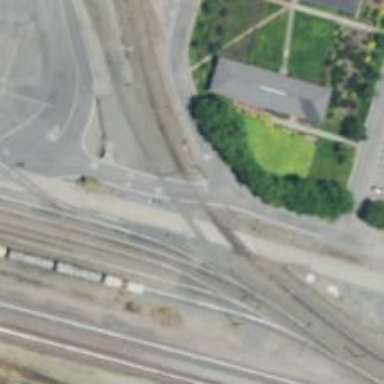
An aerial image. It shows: Railway crossing.